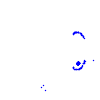
Particle: proton